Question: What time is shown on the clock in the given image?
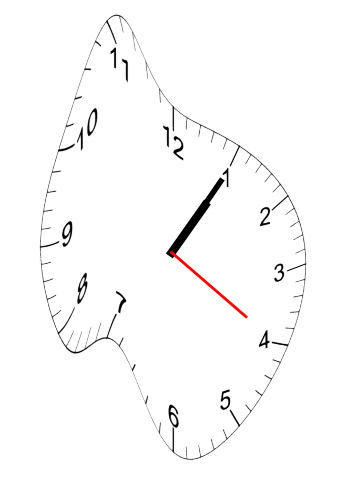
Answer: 01:05:20